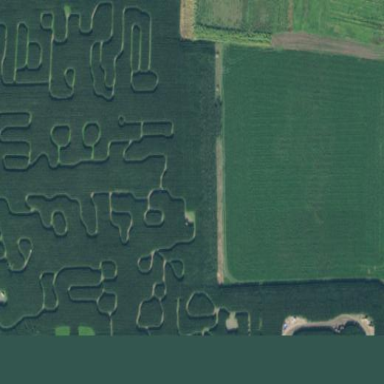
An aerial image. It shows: Maize maze attraction in farmland.